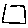
Label: square